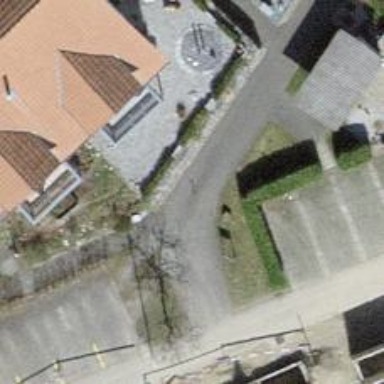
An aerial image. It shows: Bollard barrier.